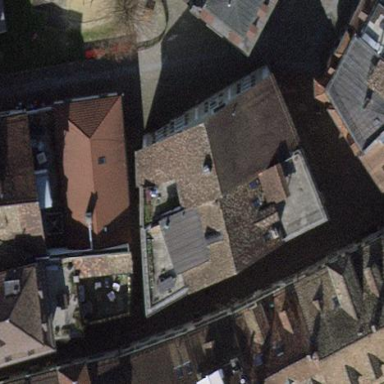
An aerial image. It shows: Building with gabled roof made of roof tiles.